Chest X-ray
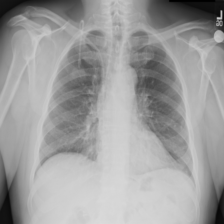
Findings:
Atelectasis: negative
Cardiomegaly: negative
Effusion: negative
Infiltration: negative
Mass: negative
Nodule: positive
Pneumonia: negative
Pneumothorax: negative
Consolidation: negative
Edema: negative
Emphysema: negative
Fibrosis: negative
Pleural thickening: negative
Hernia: negative